Question: i have a Database similar to this:

I look for a query to get all values from the Table where you can get to by following the linked values. I am not really sure how to express this with my english thats why it is a bit difficult for me to find proper solutions for this via Google.
Example:
I have the value:
The result should now be something like this: (The result doesn't have to be sorted)
Thanks for your help!
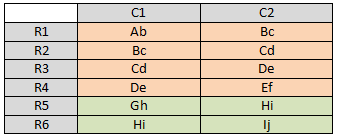
Answer: If I have understood correctly you can follow the links both ways, so you can do it like this using recursive common table expressions:
'''
CREATE TABLE #t (C1 varchar(2), C2 varchar(2));
INSERT INTO #t values('Ab','Bc');
INSERT INTO #t values('Bc','Cd');
INSERT INTO #t values('Cd','De');
INSERT INTO #t values('De','Ef');
INSERT INTO #t values('Gh','Hi');
INSERT INTO #t values('Hi','Ij');
DECLARE @start varchar(2) = 'Cd';
WITH cte(vC1, vC2) AS
(
SELECT C1, C2 FROM #t WHERE C1 = @start
UNION ALL
SELECT C1, C2 FROM #t INNER JOIN cte ON vC2 = C1
),
cte2(vC1, vC2) AS
(
SELECT C1, C2 FROM #t WHERE C2 = @start
UNION ALL
SELECT C1, C2 FROM #t INNER JOIN cte2 ON vC1 = C2
)
SELECT vC1 FROM cte
UNION -- unions here add an implicit DISTINCT
SELECT vC2 FROM cte
UNION
SELECT vC1 FROM cte2
UNION
SELECT vC2 FROM cte2
'''